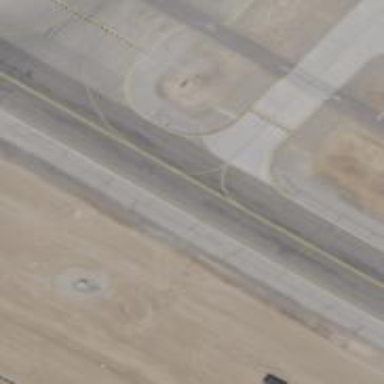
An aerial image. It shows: Image of taxiway at airport.